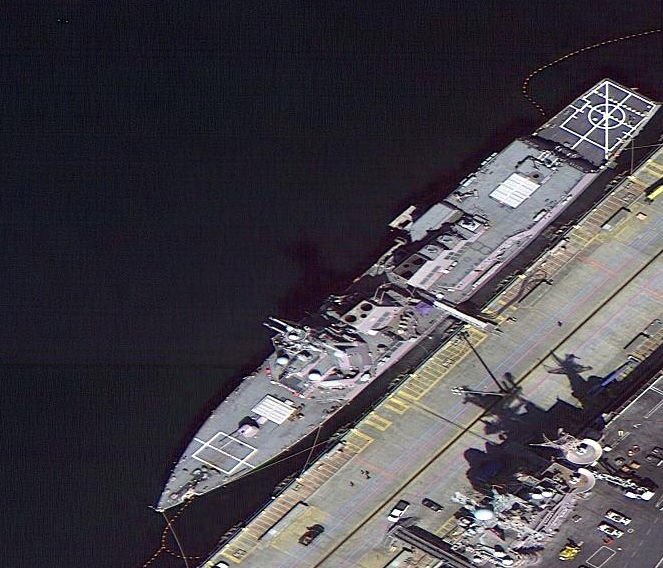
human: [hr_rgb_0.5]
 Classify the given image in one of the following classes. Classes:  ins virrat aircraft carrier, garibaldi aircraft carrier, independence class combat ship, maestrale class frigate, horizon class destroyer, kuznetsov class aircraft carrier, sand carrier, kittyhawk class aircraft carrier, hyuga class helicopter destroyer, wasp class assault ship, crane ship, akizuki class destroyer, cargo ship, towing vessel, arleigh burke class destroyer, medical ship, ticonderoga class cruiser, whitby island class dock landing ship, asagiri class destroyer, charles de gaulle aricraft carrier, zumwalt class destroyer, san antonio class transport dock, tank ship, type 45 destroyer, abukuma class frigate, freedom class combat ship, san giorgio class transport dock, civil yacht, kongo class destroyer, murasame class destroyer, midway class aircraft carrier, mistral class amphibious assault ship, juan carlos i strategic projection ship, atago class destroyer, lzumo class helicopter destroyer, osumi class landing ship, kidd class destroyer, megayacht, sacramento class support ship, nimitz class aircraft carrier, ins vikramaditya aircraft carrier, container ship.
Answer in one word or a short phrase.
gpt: Arleigh Burke class destroyer